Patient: sex M, age 61
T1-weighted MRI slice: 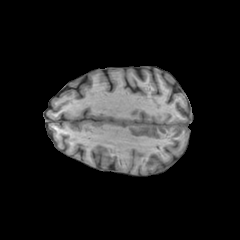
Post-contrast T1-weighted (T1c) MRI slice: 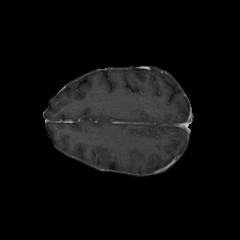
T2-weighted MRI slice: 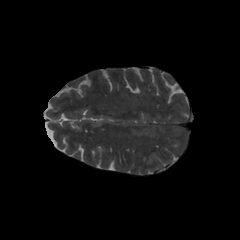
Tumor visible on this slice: no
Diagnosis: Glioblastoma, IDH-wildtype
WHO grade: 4